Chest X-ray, AP view. Patient: 67 years old, sex M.
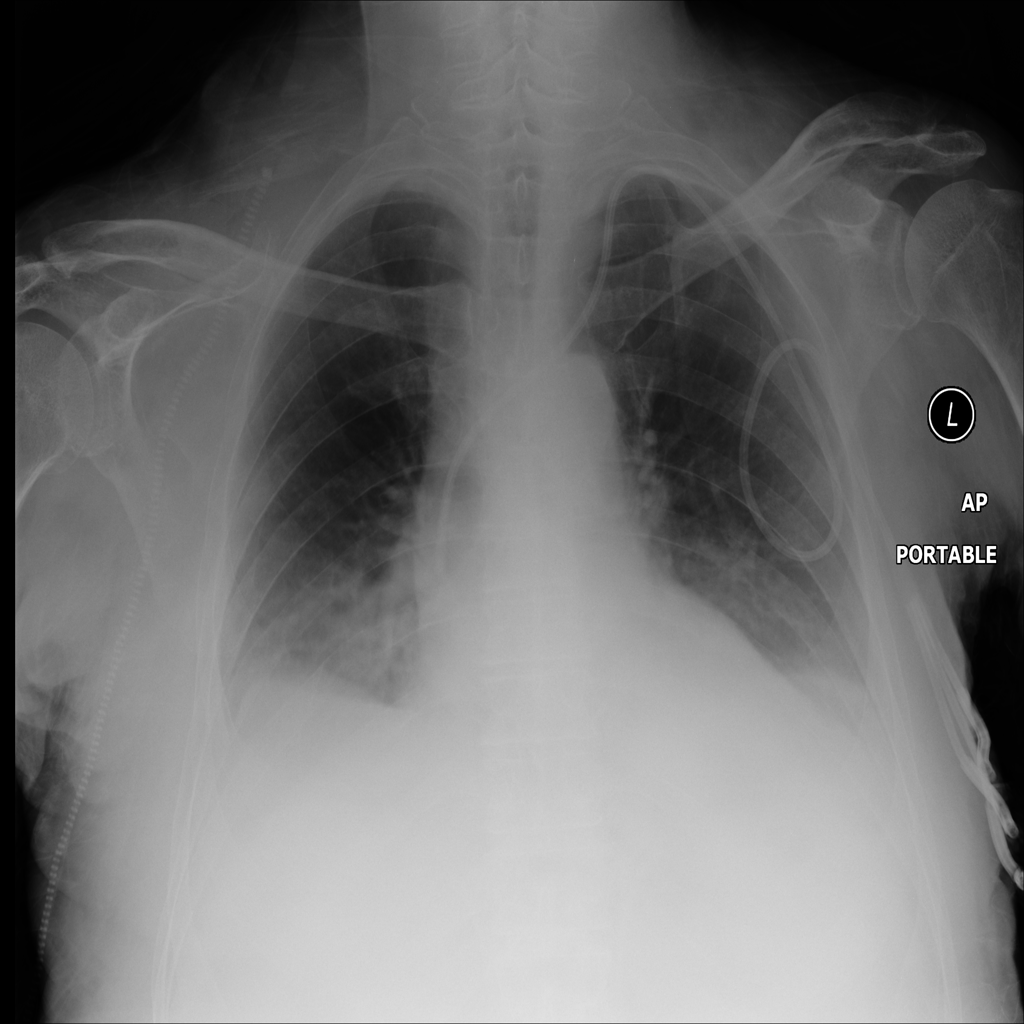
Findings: Atelectasis, Effusion, Infiltration